七年级 · 解析几何
把一块含有 $45^{\circ}$ 角的直角三角板与两条长边平行的直尺如图放置（直角顶点在直尺的一条长边上). 若 $\angle 1=23^{\circ}$, 则 $\angle 2=$

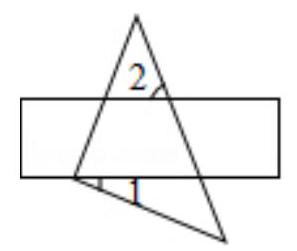
答案: 68
解析: 解: $\because \triangle A B C$ 是含有 $45^{\circ}$ 角的直角三角板,

$\therefore \angle A=\angle C=45^{\circ}$,

$\therefore \angle A G B=\angle C+\angle 1=68^{\circ}$,

$\therefore \angle 2=\angle A G B=68^{\circ} ;$

$\because \angle 1=23^{\circ}$,

$\because E F \| B D$,

故答案为: 68 .